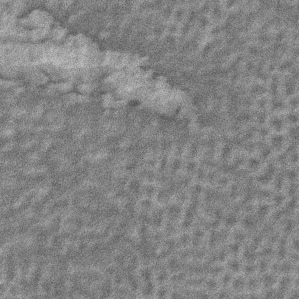
Label: frost